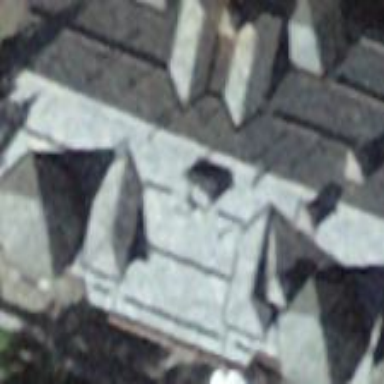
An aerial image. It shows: Building with tile roof.